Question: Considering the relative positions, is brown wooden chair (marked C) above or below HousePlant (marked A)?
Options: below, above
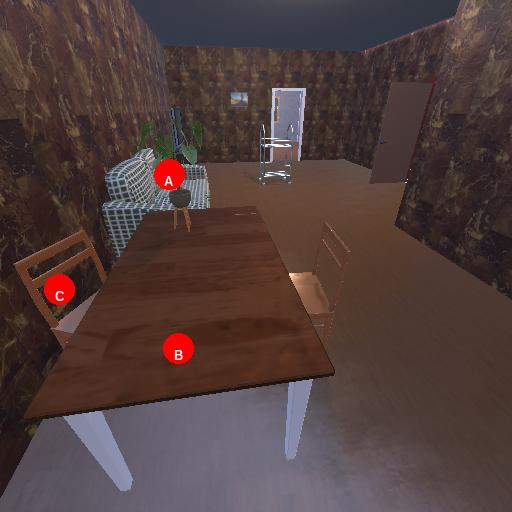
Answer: below